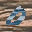
Label: 0